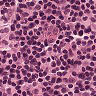
Metastatic tissue present: no